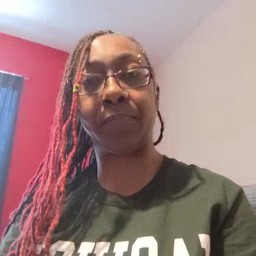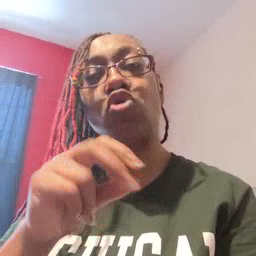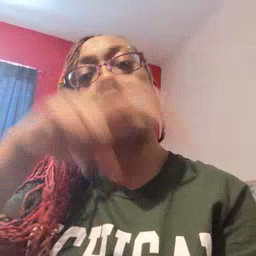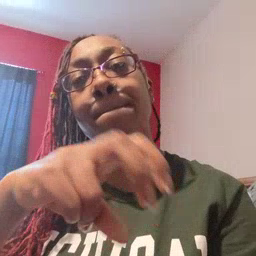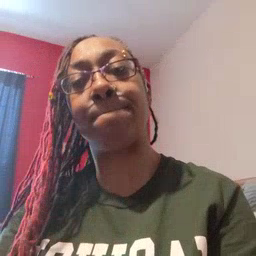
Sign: jump